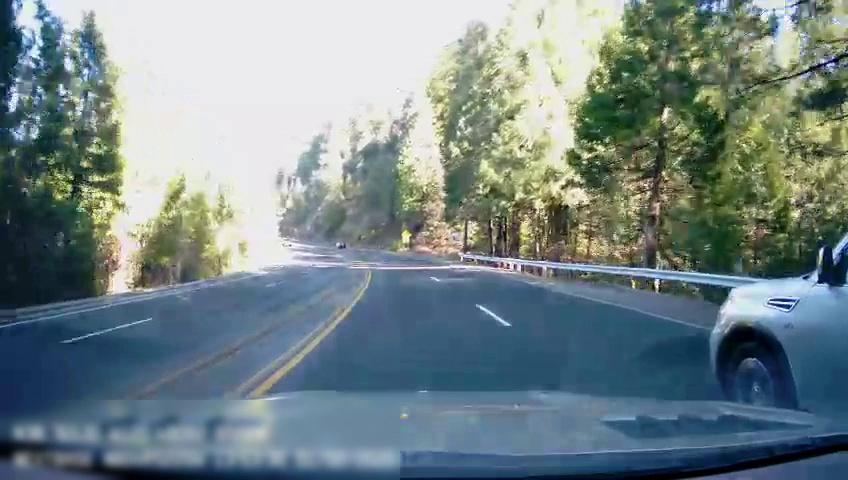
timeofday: Day
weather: Sunny
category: Drivable Space
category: Vehicles | Car
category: Vehicles | SUV
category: Lanes | Current Lane
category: Lanes | Alternate Lane
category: Lanes | Current Lane
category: Lanes | Alternate Lane
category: Lanes | Opposite Lane
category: Lanes | Opposite Lane
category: Lanes | Opposite Lane
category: Traffic | Signs